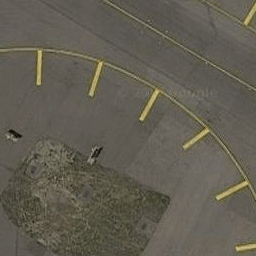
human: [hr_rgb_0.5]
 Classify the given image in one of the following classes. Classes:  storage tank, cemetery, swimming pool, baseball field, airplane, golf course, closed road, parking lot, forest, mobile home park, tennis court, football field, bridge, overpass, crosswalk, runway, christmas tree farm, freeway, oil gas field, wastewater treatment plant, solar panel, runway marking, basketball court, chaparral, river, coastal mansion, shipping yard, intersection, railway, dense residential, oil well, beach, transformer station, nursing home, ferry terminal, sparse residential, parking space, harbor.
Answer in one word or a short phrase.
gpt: runway marking